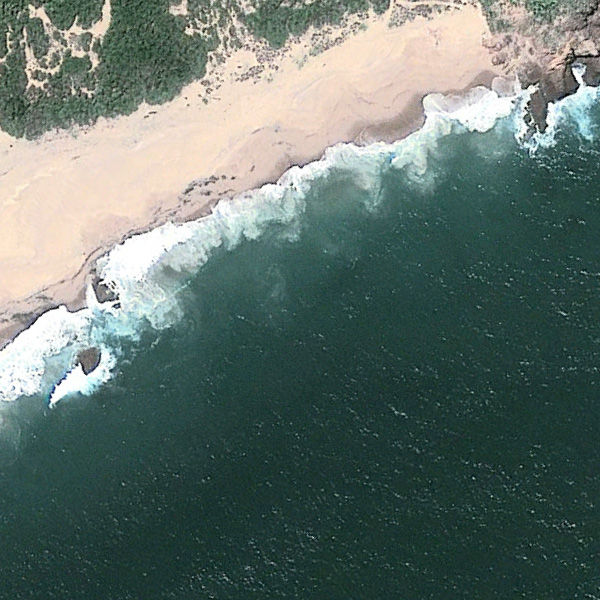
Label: Beach